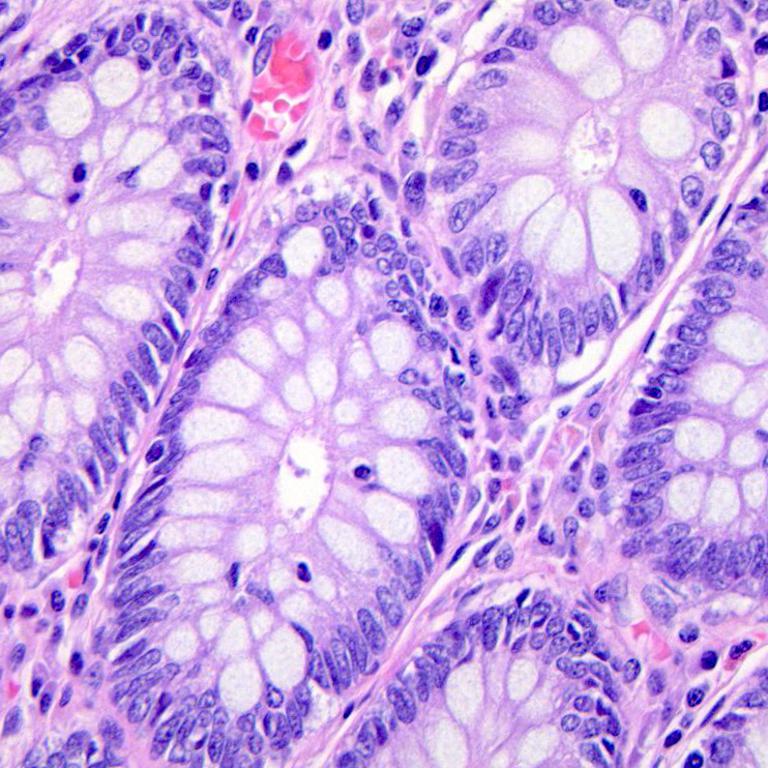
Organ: colon
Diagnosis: benign